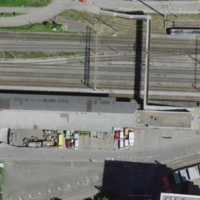
EUNIS habitat code: 57
Species observed at this site:
Linaria vulgaris